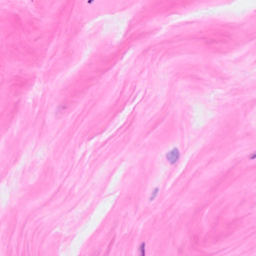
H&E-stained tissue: Breast